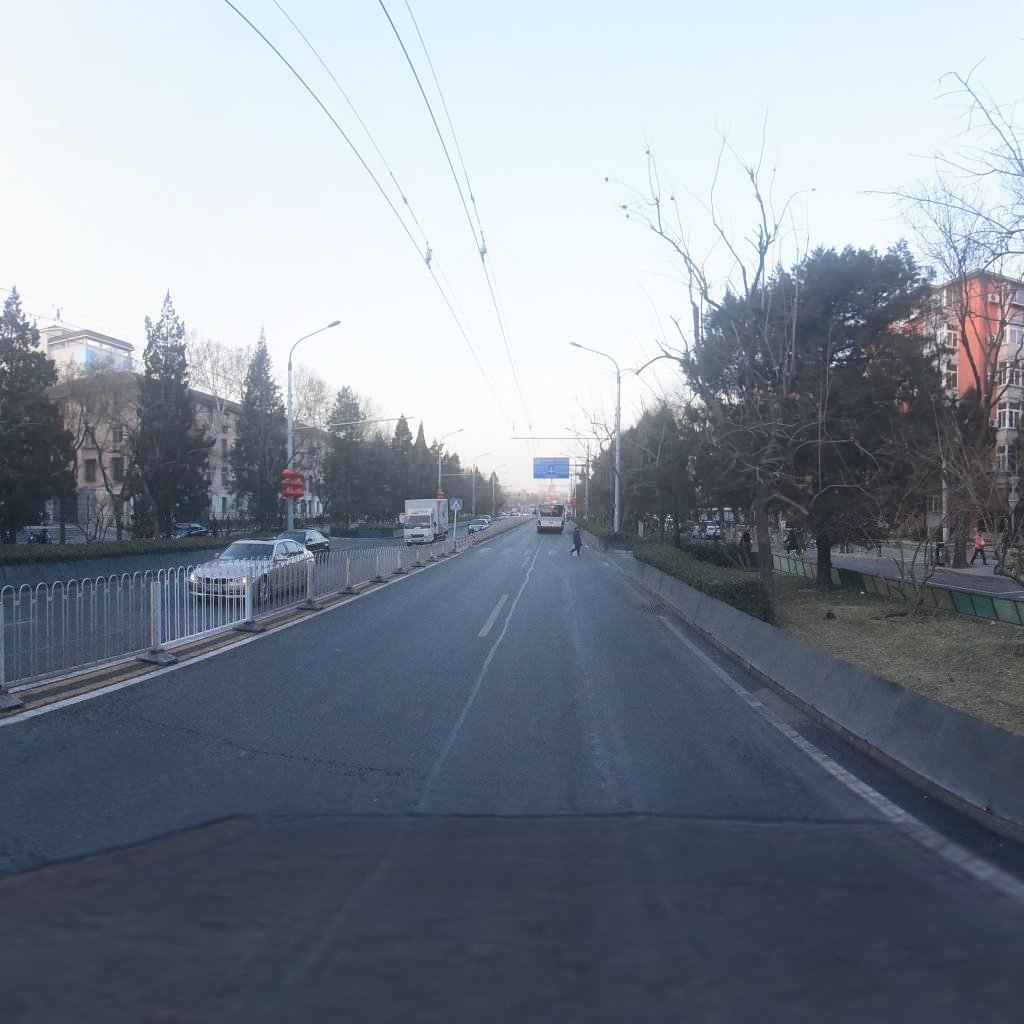
Region: Xicheng
Road damage annotations: longitudinal patch, transverse crack